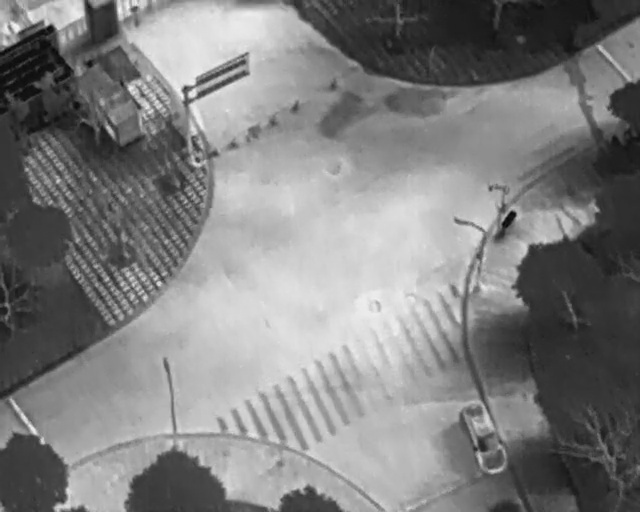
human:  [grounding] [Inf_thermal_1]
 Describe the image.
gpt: In the satellite image, there is  <ref>1 medium car </ref> <box>[[73, 78, 77, 92, 66]]</box> located at bottom right.